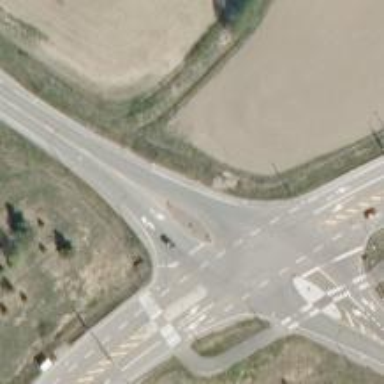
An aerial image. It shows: Stop road.